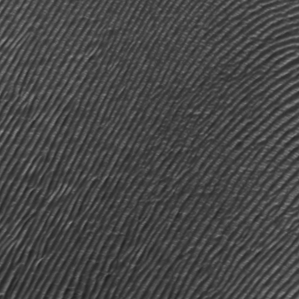
Label: frost